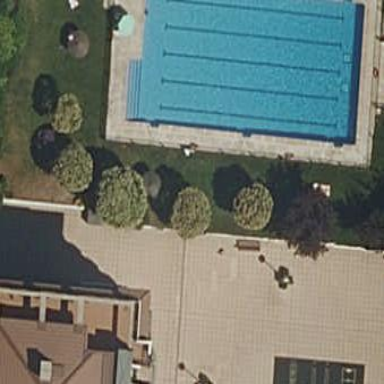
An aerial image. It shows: Swimming pool located in leisure land.